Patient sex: M
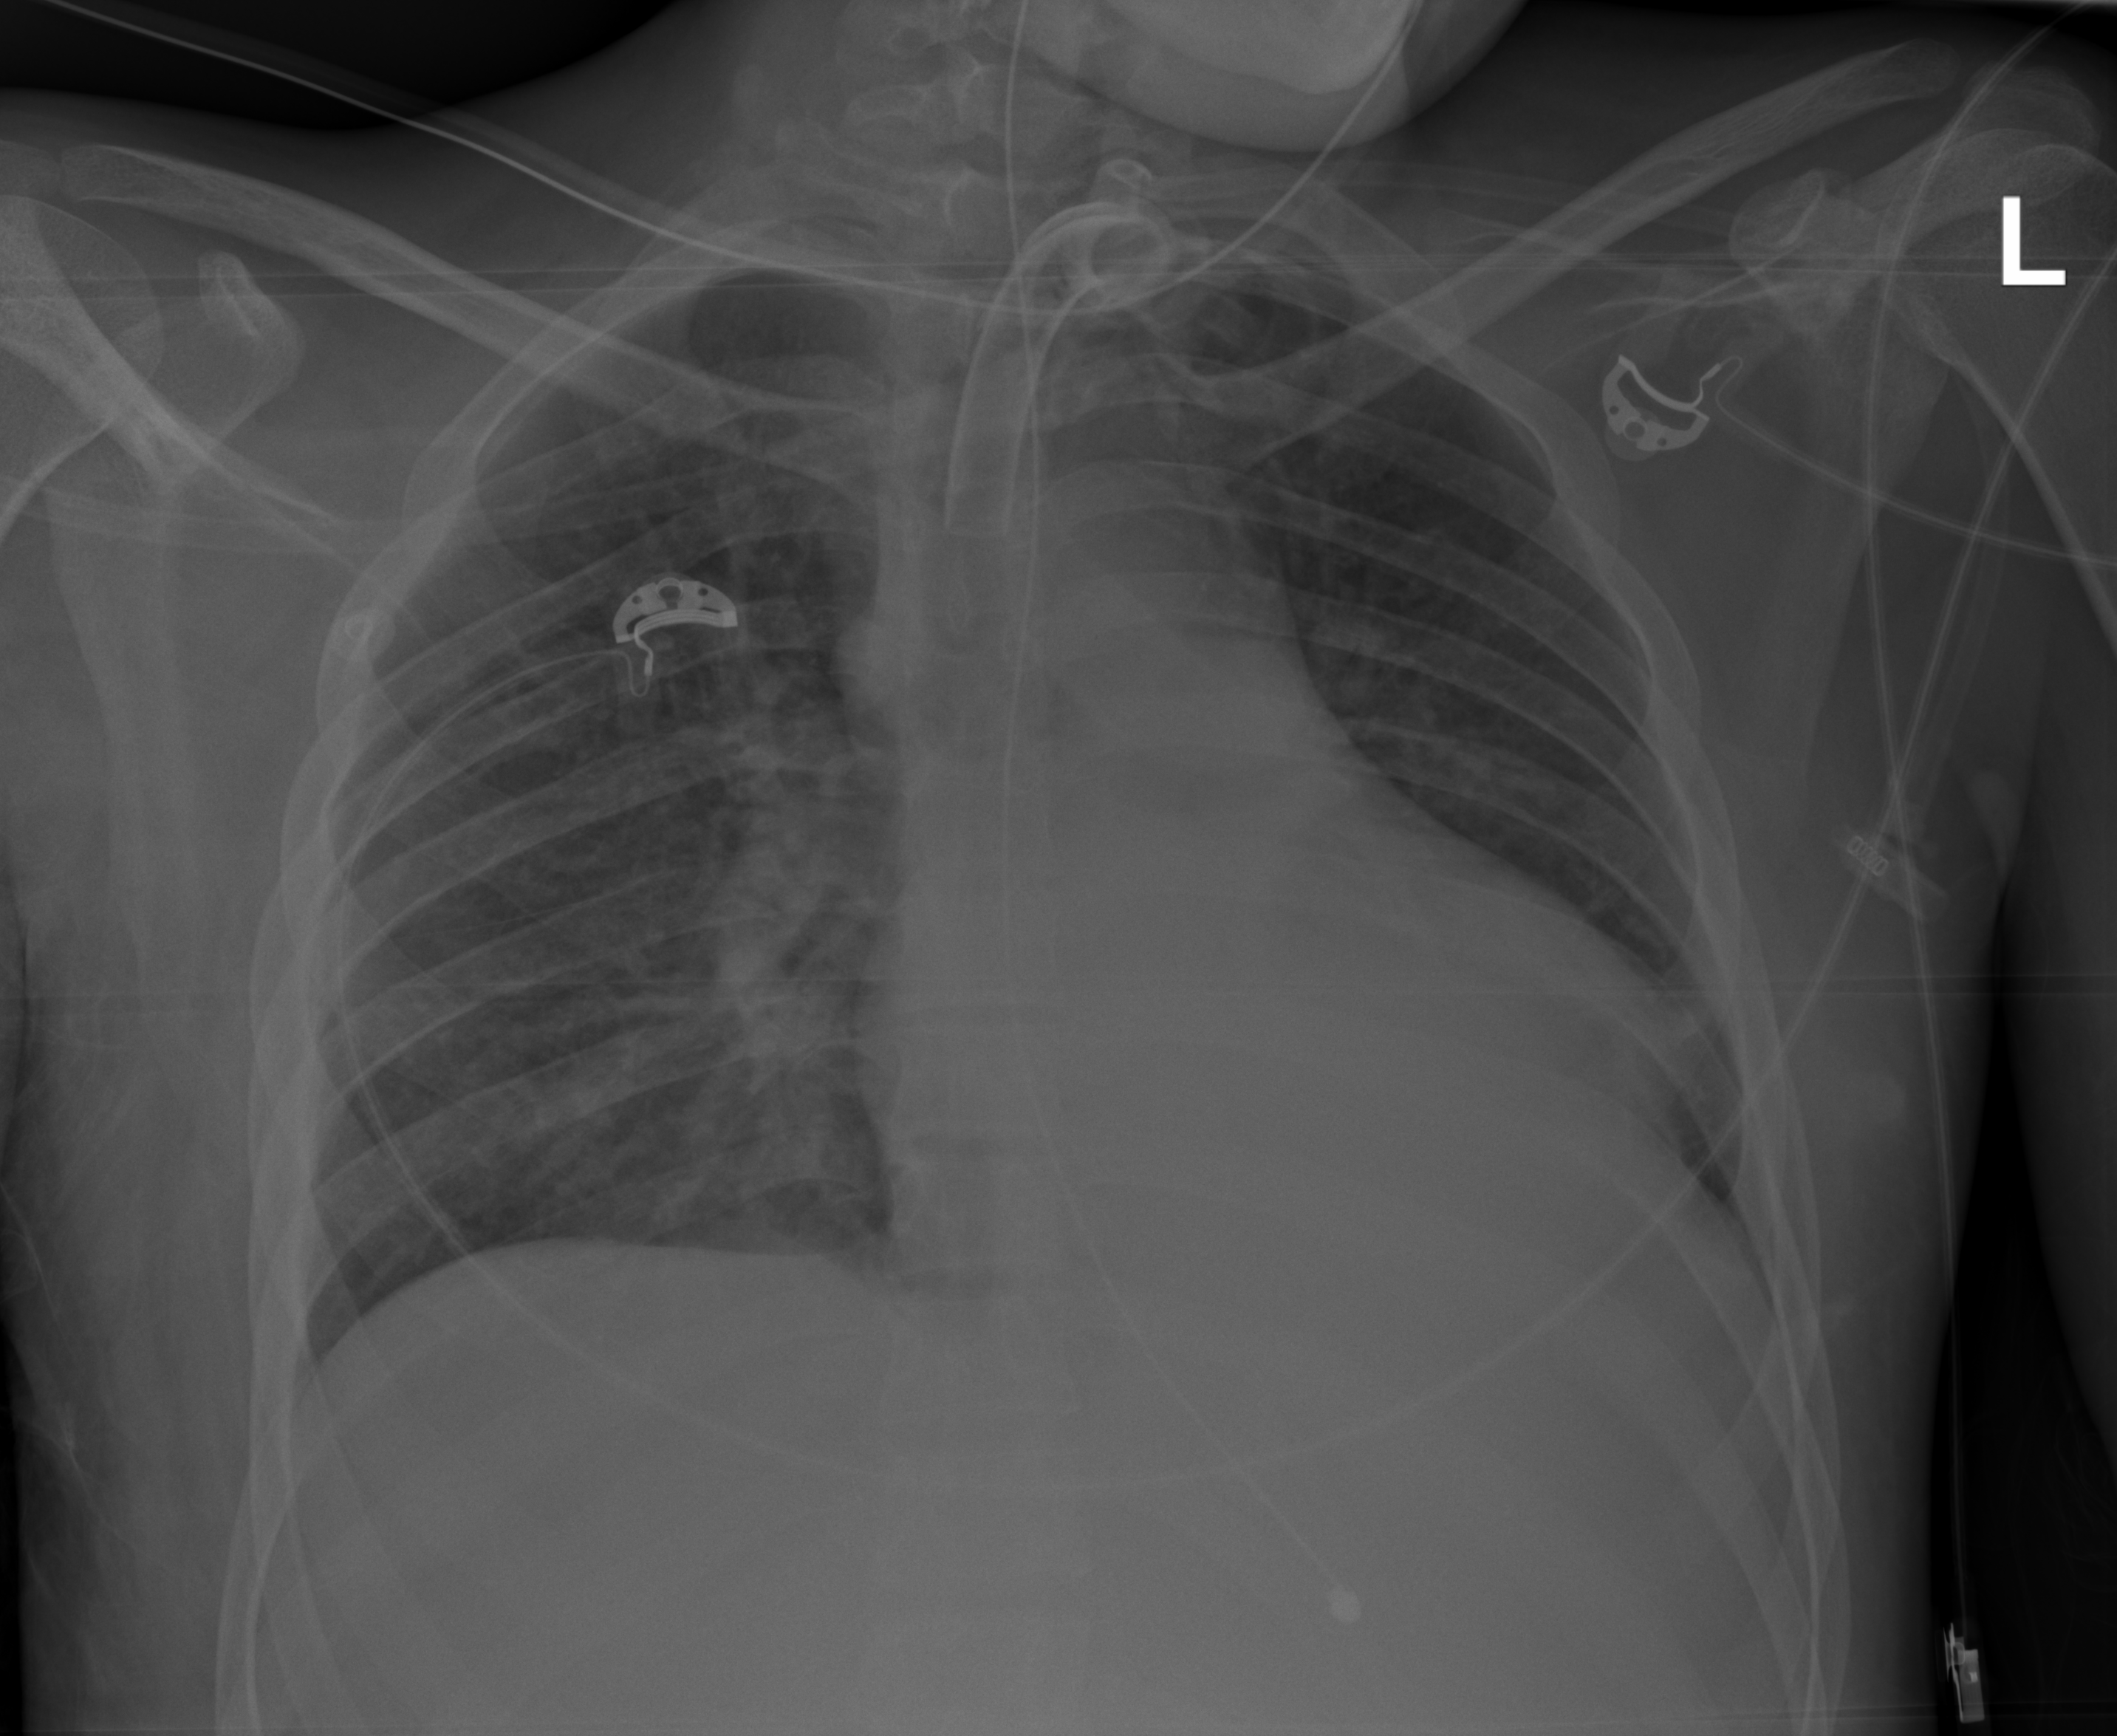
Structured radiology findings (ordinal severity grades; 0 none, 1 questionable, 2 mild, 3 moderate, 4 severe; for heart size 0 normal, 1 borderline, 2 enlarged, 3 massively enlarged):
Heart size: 2
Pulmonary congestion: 2
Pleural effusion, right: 0
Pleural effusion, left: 2
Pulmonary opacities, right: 1
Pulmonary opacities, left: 1
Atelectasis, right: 0
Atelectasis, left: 3